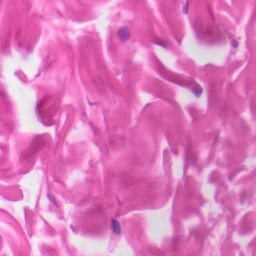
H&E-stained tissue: Skin